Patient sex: F
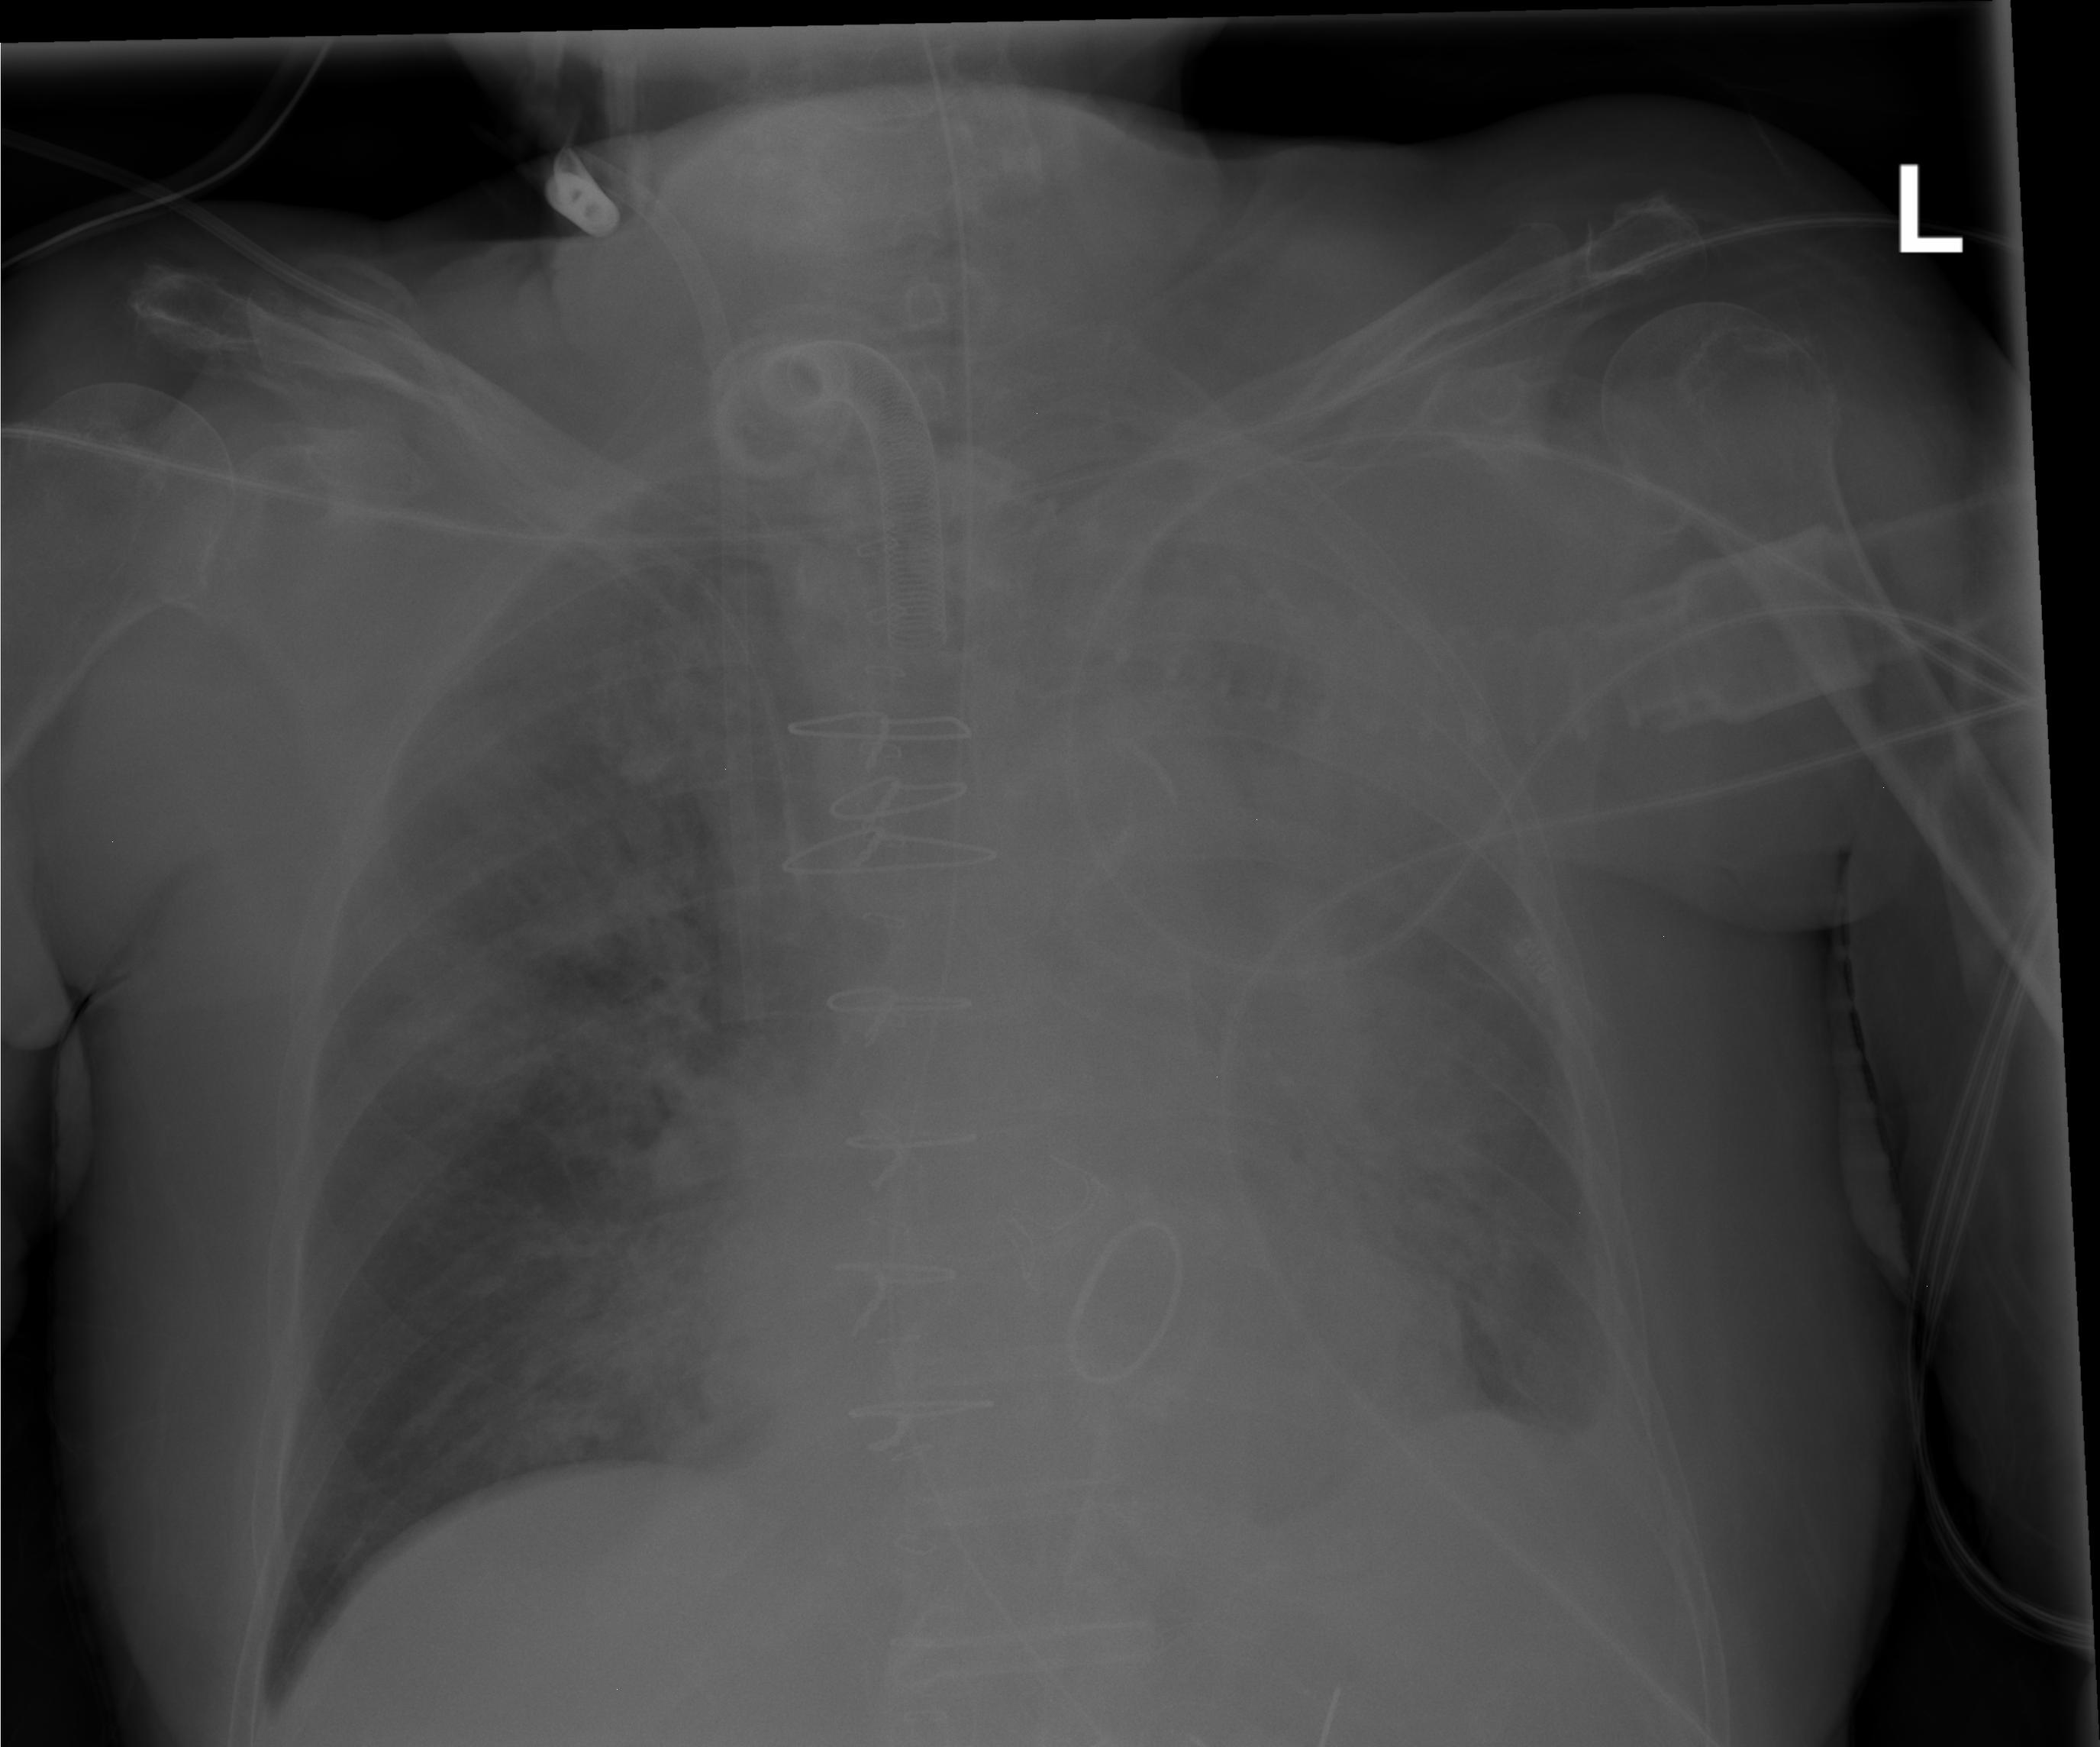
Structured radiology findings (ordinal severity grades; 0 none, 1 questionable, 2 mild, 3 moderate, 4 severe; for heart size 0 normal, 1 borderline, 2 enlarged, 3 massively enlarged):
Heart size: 2
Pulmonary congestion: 0
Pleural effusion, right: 0
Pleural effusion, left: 2
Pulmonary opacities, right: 2
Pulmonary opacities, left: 3
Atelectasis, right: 0
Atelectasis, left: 0